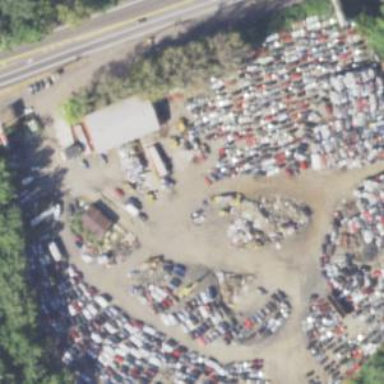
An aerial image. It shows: Industrial area designated as scrap yard.